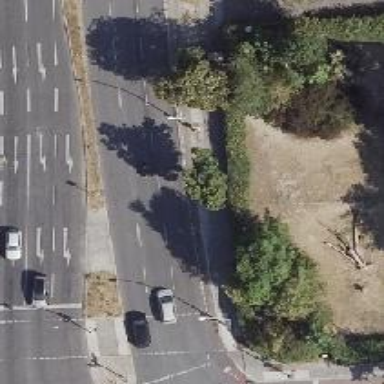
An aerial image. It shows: Secondary road with asphalt surface. There is cycle track on the right side.